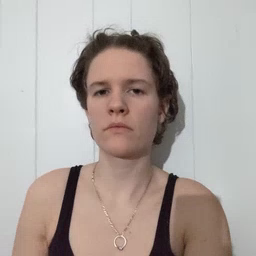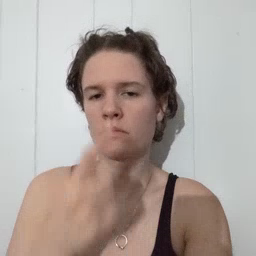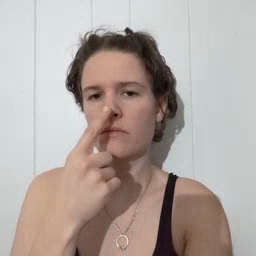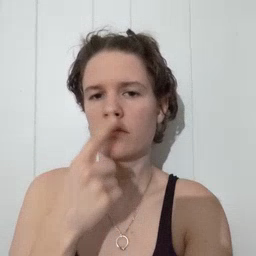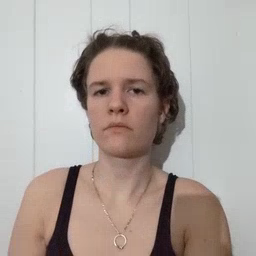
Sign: nose